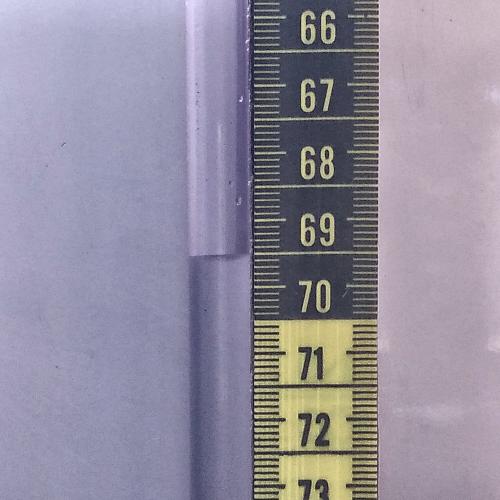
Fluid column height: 69.5 cm